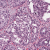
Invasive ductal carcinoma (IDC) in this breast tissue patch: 0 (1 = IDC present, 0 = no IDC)